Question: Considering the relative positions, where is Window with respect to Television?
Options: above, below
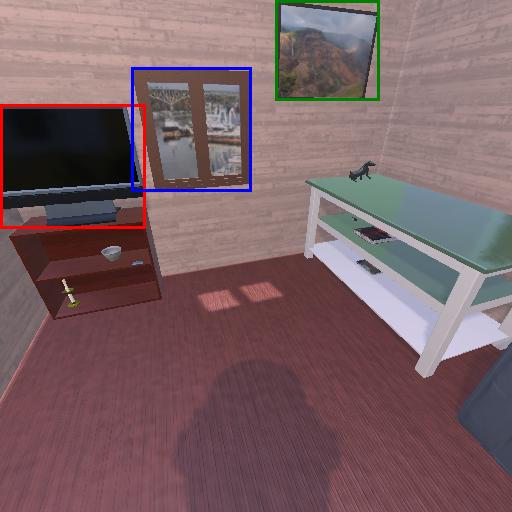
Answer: above